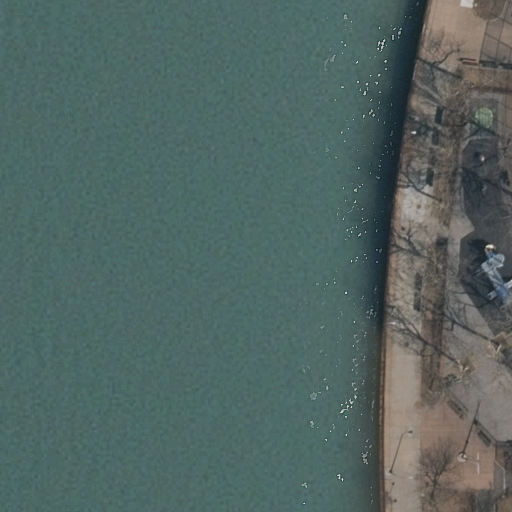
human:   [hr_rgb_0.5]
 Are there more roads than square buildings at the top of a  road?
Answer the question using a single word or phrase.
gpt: yes

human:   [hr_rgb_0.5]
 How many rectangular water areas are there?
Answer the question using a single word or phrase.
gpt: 1

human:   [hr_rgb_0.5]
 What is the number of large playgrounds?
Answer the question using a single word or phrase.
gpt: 1

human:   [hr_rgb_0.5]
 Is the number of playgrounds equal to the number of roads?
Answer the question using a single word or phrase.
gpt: no

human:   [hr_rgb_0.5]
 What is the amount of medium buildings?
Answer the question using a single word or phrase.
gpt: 0

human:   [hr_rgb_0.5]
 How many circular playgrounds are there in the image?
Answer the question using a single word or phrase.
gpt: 0

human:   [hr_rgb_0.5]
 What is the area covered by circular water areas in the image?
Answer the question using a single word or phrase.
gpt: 0m2

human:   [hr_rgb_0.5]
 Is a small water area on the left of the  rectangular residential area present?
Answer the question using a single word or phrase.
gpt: no

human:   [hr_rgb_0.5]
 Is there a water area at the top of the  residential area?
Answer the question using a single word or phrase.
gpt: yes

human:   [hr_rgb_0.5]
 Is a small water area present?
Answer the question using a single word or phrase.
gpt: no

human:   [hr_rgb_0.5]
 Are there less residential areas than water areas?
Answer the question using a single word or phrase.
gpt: no

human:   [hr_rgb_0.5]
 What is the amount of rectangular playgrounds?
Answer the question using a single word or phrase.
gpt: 1

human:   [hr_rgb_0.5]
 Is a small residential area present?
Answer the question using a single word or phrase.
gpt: no

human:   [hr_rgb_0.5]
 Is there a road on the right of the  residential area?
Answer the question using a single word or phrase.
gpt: no

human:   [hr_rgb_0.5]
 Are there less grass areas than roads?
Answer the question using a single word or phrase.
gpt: yes

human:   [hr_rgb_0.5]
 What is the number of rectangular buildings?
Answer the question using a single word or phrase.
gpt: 0

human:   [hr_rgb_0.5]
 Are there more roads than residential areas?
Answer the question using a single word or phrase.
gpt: yes

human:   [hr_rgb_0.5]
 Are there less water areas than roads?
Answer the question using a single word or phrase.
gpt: yes

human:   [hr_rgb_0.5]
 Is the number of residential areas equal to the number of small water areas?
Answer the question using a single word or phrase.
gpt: no

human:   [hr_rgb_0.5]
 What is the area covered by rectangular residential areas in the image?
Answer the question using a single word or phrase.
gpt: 10627m2

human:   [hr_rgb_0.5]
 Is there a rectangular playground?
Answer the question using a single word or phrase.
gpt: yes

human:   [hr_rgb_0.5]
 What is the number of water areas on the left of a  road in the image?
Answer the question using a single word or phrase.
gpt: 1

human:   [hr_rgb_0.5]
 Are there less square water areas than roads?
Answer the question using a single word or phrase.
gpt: yes

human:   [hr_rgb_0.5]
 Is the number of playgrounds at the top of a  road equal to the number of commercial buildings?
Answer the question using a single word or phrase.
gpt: no

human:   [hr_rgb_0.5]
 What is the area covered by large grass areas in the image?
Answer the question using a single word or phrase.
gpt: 0m2

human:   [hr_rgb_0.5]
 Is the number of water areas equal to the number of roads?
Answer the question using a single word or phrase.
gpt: no

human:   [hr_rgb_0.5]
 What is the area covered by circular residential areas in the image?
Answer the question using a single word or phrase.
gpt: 0m2

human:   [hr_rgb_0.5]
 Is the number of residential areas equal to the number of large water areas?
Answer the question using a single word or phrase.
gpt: yes

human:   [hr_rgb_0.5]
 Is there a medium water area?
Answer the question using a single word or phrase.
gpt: no

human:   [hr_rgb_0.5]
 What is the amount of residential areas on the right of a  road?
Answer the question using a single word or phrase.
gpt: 1

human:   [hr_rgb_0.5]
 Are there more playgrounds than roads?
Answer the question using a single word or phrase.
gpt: no

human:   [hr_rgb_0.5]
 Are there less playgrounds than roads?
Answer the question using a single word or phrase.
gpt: yes

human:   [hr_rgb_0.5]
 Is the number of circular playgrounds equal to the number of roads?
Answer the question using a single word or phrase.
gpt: no

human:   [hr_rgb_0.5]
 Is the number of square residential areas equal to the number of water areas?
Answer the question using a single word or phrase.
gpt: no

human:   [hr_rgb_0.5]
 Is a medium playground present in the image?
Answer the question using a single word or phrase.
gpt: no

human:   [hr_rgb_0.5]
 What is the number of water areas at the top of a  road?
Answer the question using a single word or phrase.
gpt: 0